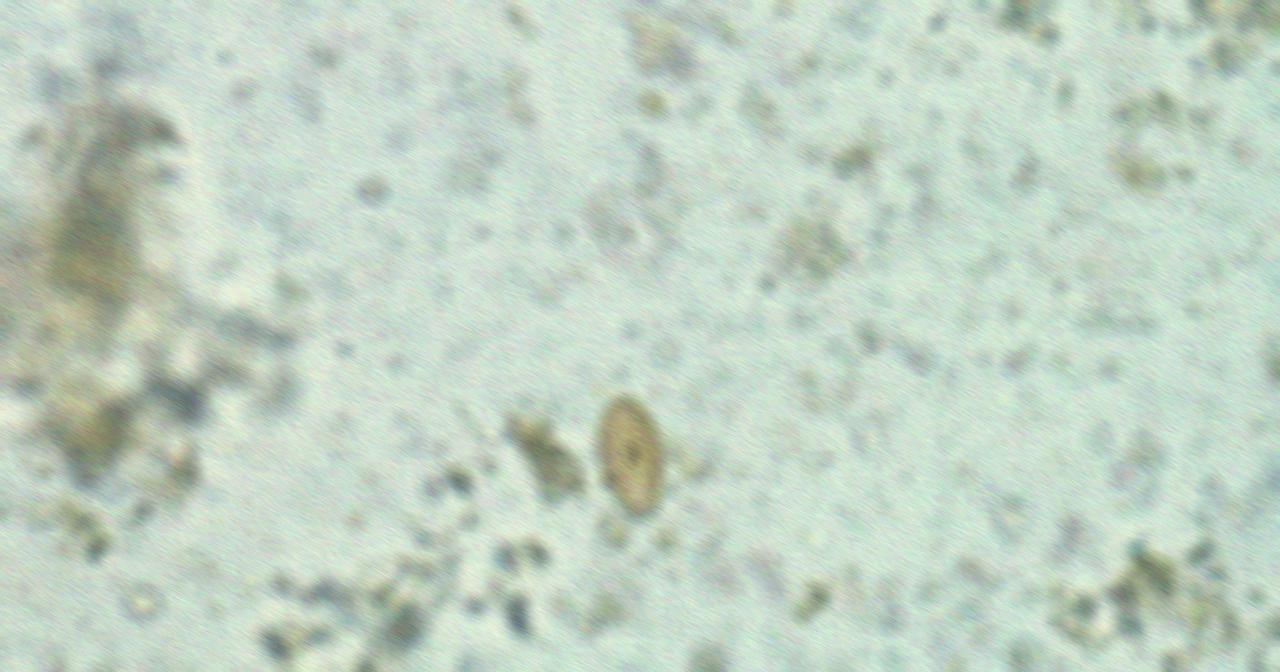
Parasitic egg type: Opisthorchis viverrine